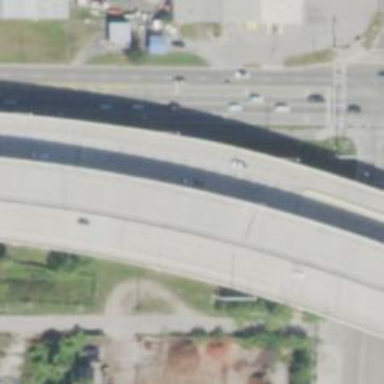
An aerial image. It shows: Motorway bridge.